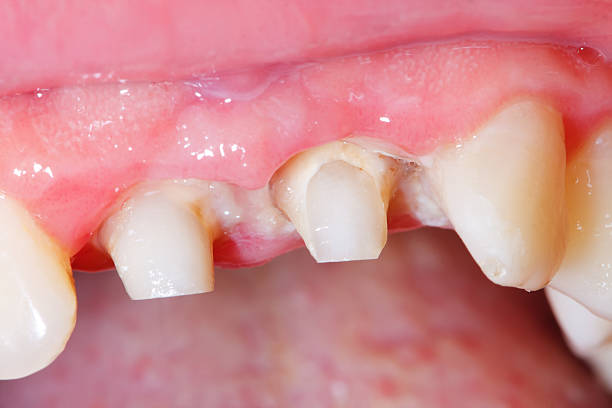
Condition: Gingivitis